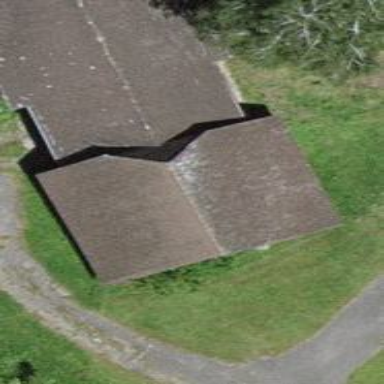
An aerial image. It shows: Barn.